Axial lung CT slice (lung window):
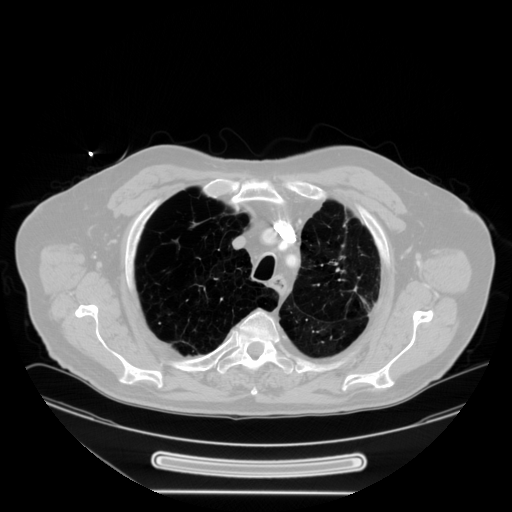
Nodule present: no